Question: Hi I have successfully made a popup on the screen the only problem is that it is in the center of the page not the screen.
How can I make it to be on the center of the screen and not centered on the page?
I am on a dual screen but view the page in a single view.

CSS
//
'''
#blanket {
background-color: #111;
opacity: 0.60;
*background: none;
position: absolute;
z-index: 9001;
top: 0px;
left: 0px;
width: 100%;
}
#popUpDiv {
position: absolute;
background-color: #dddddd;
opacity: 0.90;
width: 400px;
height: 300px;
border: 5px solid #000;
z-index: 9002;
border: 2px solid #a1a1a1;
border-radius: 10px;
-webkit-box-shadow: 1px 2px 21px 6px rgba(0,0,0,0.75);
-moz-box-shadow: 1px 2px 21px 6px rgba(0,0,0,0.75);
box-shadow: 1px 2px 21px 6px rgba(0,0,0,0.75);
}
</style>
'''
Javascript
'''
<script>
function toggle(div_id) {
var el = document.getElementById(div_id);
if (el.style.display == 'none') { el.style.display = 'block'; }
else { el.style.display = 'none'; }
}
function blanket_size(popUpDivVar) {
if (typeof window.innerWidth != 'undefined') {
viewportheight = window.innerHeight;
} else {
viewportheight = document.documentElement.clientHeight;
}
if ((viewportheight > document.body.parentNode.scrollHeight) && (viewportheight > document.body.parentNode.clientHeight)) {
blanket_height = viewportheight;
} else {
if (document.body.parentNode.clientHeight > document.body.parentNode.scrollHeight) {
blanket_height = document.body.parentNode.clientHeight;
} else {
blanket_height = document.body.parentNode.scrollHeight;
}
}
var blanket = document.getElementById('blanket');
blanket.style.height = blanket_height + 'px';
var popUpDiv = document.getElementById(popUpDivVar);
popUpDiv_height = blanket_height / 2 - 200;//200 is half popup's height
popUpDiv.style.top = popUpDiv_height + 'px';
}
function window_pos(popUpDivVar) {
if (typeof window.innerWidth != 'undefined') {
viewportwidth = window.innerHeight;
} else {
viewportwidth = document.documentElement.clientHeight;
}
if ((viewportwidth > document.body.parentNode.scrollWidth) && (viewportwidth > document.body.parentNode.clientWidth)) {
window_width = viewportwidth;
} else {
if (document.body.parentNode.clientWidth > document.body.parentNode.scrollWidth) {
window_width = document.body.parentNode.clientWidth;
} else {
window_width = document.body.parentNode.scrollWidth;
}
}
var popUpDiv = document.getElementById(popUpDivVar);
window_width = window_width / 2 - 200;//200 is half popup's width
popUpDiv.style.left = window_width + 'px';
}
function popup(windowname) {
blanket_size(windowname);
window_pos(windowname);
toggle('blanket');
toggle(windowname);
}
</script>
'''
Part of HTML
'''
<div id="popUpDiv" style="display: none;">
<div style="float: right; text-align: right;">
<div id="Close" style="margin: 5px 5px 0 auto; z-index: 9003!important;">
<asp:ImageButton ID="ImageButton1" ImageUrl="~/EmailClient/Trash.png" Width="20px" Height="20px" runat="server" />
</div>
<center><p style="color:black;z-index: 9003!important; font-size: x-large;"> <b>Price Change</b> </center>
<table class="auto-style1000 table_1" style="z-index: 9003!important;">
<tr>
<td class="auto-style4000">Item:</td>
<td style="text-align: left !important;">
<asp:TextBox ID="TextBox6" runat="server" Width="150px"></asp:TextBox>
</td>
<td>&nbsp;</td>
</tr>
<tr>
<td class="auto-style4000">Unit Price:</td>
<td style="text-align: left !important;">
<asp:TextBox ID="TextBox7" runat="server" Width="150px"></asp:TextBox>
</td>
<td>&nbsp;</td>
</tr>
<tr>
<td class="auto-style4000">List Price:</td>
<td style="text-align: left !important;">
<asp:TextBox ID="TextBox8" runat="server" Width="150px"></asp:TextBox>
</td>
<td>&nbsp;</td>
</tr>
<tr>
<td class="auto-style4000">Markup:</td>
<td style="text-align: left !important;">
<asp:TextBox ID="TextBox9" runat="server" Width="150px"></asp:TextBox>
</td>
<td>&nbsp;</td>
</tr>
<tr>
<td class="auto-style4000">Margin:</td>
<td style="text-align: left !important;">
<asp:TextBox ID="TextBox10" runat="server" Width="150px"></asp:TextBox>
</td>
<td>&nbsp;</td>
</tr>
<tr>
<td class="auto-style3000">&nbsp;</td>
<td style="text-align: left !important;">
<asp:Button ID="Button3" CssClass="button_1 green" runat="server" Text="Save" Width="104px" />
</td>
<td>&nbsp;</td>
</tr>
</table>
</div>
</div>
<a href="#" onclick="popup('popUpDiv')">Click to Open CSS Pop Up</a>
<!-- / POPUP-->
<!-- end #mainContent -->
</div>
'''
Thanks
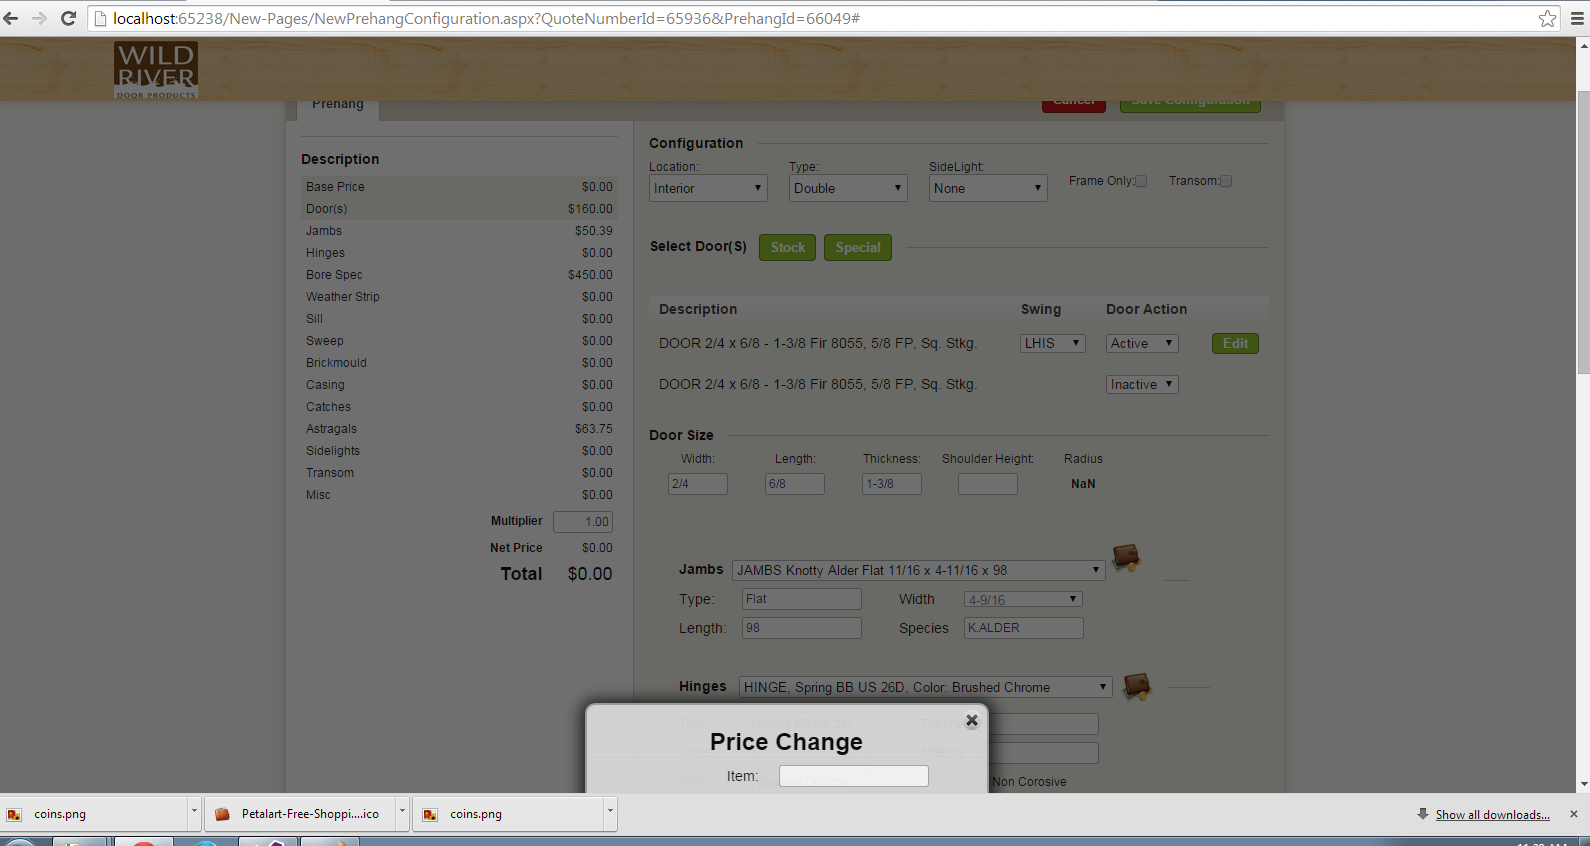
Answer: '''
#popUpDiv {
position: fixed;
width: 400px;
height: 300px;
left: 50%;
top: 50%;
margin-top: -150px;
margin-left: -200px;
}
'''
If its a fixed width/height, this should center it.
example: <URL>